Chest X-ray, PA view. Patient: 44 years old, sex M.
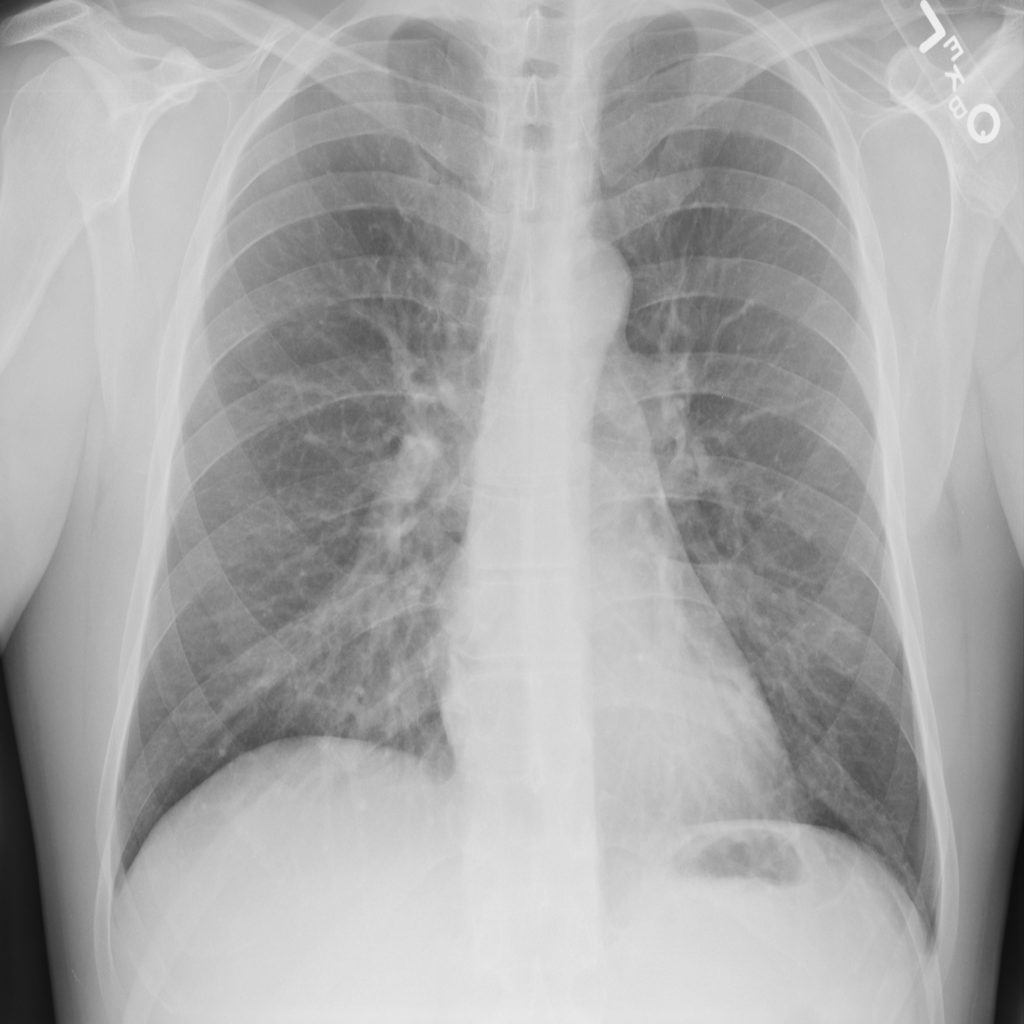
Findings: No Finding